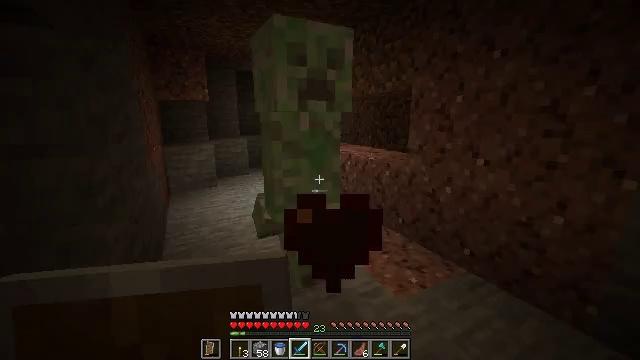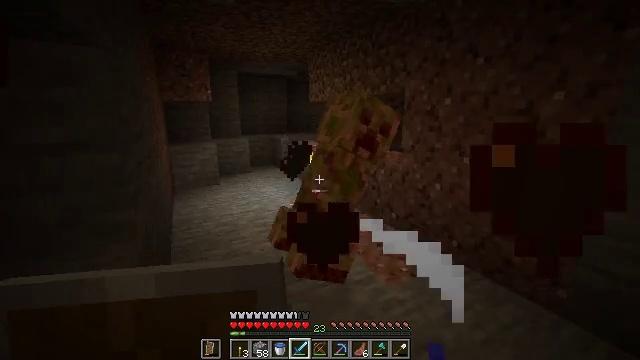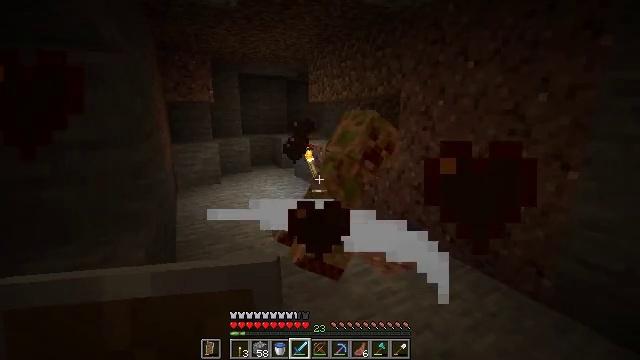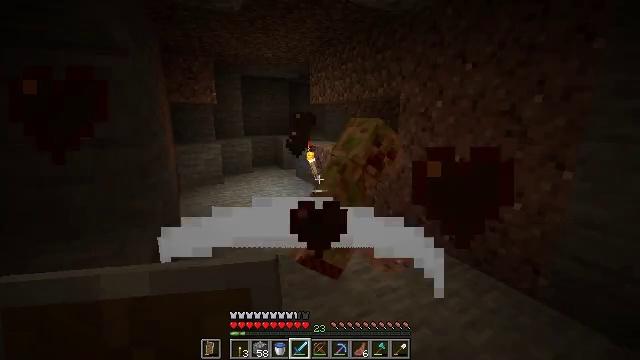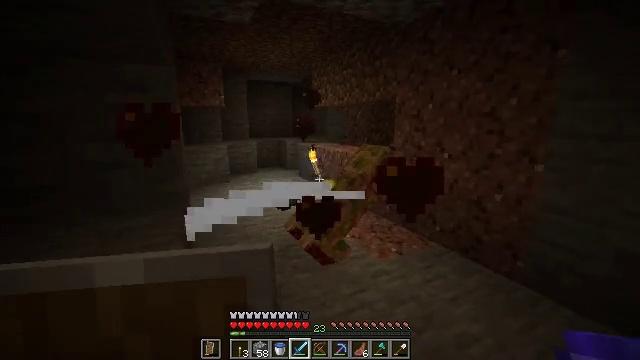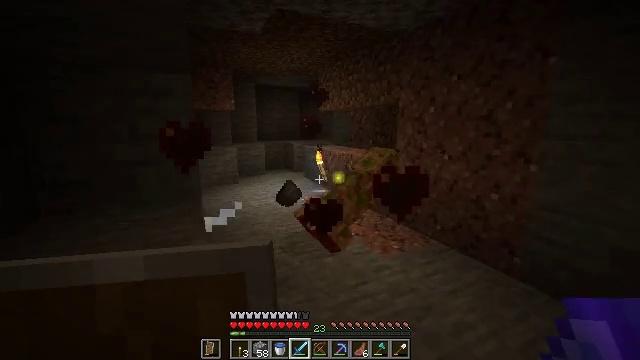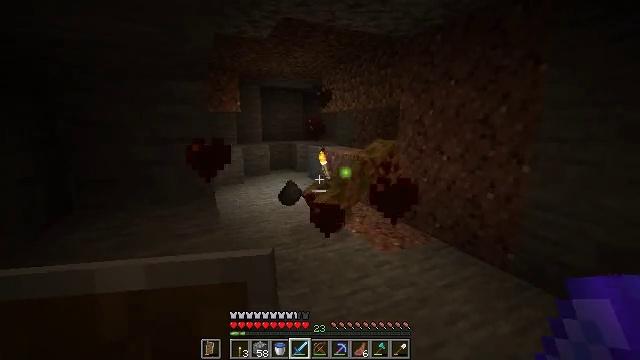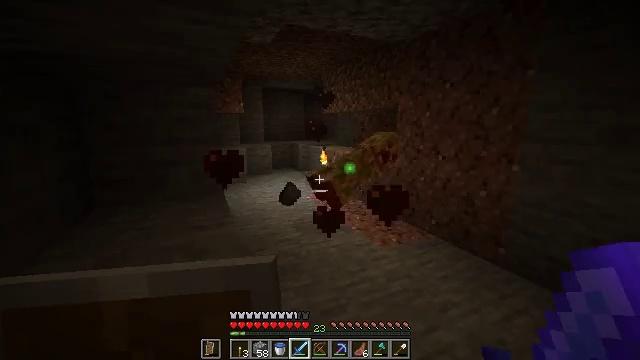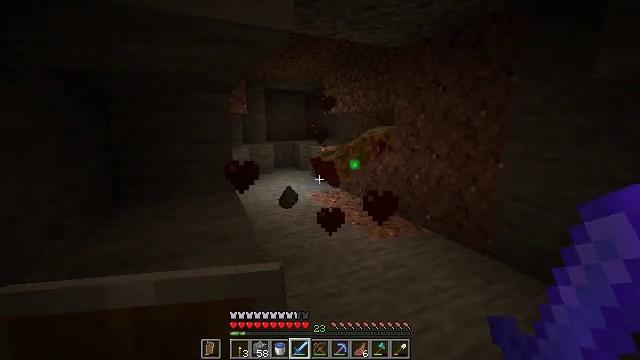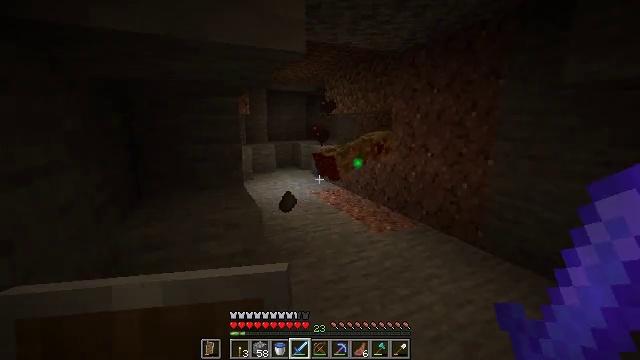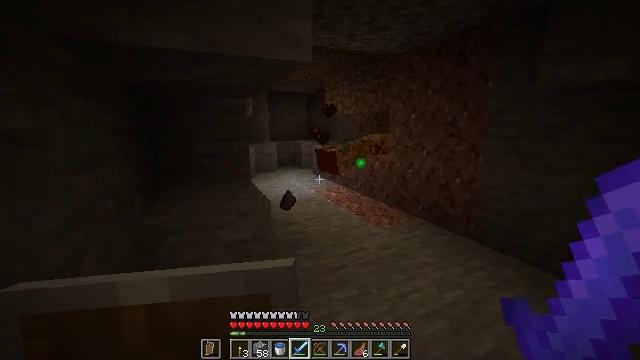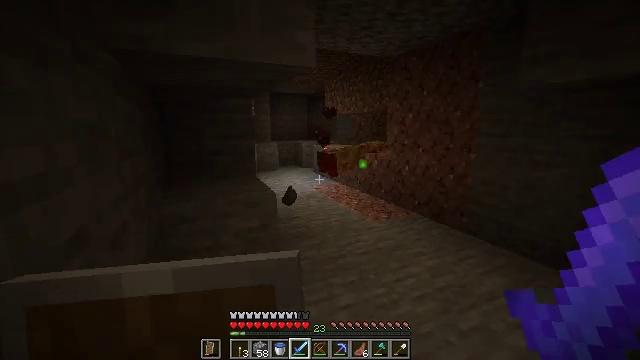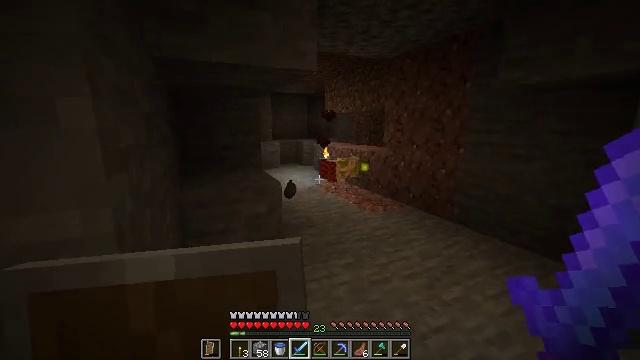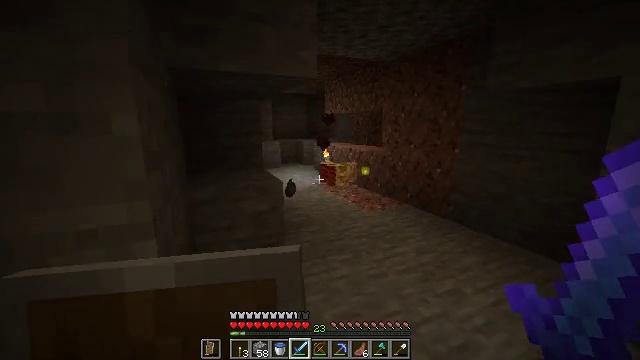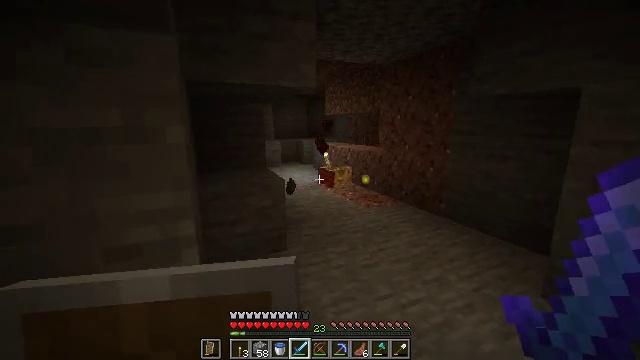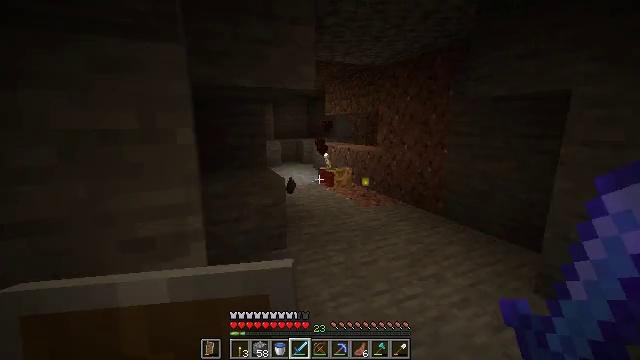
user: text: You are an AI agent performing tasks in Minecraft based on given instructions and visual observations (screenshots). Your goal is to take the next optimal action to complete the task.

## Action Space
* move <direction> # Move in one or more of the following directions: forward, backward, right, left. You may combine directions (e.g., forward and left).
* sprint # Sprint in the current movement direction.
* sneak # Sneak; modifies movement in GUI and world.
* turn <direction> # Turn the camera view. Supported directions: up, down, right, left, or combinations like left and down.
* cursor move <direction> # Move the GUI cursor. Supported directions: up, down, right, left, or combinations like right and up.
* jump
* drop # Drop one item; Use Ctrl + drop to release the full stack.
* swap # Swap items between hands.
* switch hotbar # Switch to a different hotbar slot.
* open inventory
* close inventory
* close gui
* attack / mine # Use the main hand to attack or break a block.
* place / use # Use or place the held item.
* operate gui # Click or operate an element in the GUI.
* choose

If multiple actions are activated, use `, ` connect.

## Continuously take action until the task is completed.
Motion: motion action
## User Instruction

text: Mine the iron ore underground.
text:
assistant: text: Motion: move back
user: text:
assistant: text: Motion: move back
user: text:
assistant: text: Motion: move back
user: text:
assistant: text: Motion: move back
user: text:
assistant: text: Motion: move back, turn left
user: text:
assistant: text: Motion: move back
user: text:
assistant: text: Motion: move back
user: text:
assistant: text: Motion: move back
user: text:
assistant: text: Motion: move back
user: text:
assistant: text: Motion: move back
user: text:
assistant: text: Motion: move back
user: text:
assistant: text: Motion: move back
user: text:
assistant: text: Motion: move back
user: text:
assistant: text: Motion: move back
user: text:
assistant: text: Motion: move back
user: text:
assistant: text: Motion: move back
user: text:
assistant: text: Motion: no_op
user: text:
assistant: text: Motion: move forward
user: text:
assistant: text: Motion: move forward
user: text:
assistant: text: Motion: move forward and move right
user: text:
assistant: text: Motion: move forward and move right
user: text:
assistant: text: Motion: move forward and move right
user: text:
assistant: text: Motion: move forward and move right
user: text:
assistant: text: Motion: move forward and move right
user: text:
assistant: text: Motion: move forward and move right
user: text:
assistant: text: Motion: move forward and move right
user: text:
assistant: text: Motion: move forward and move right
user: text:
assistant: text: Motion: move forward, turn left and up
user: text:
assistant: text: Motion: move forward, turn left and up, jump
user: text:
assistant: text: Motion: move forward, jump